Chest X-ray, PA view. Patient: 74 years old, sex M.
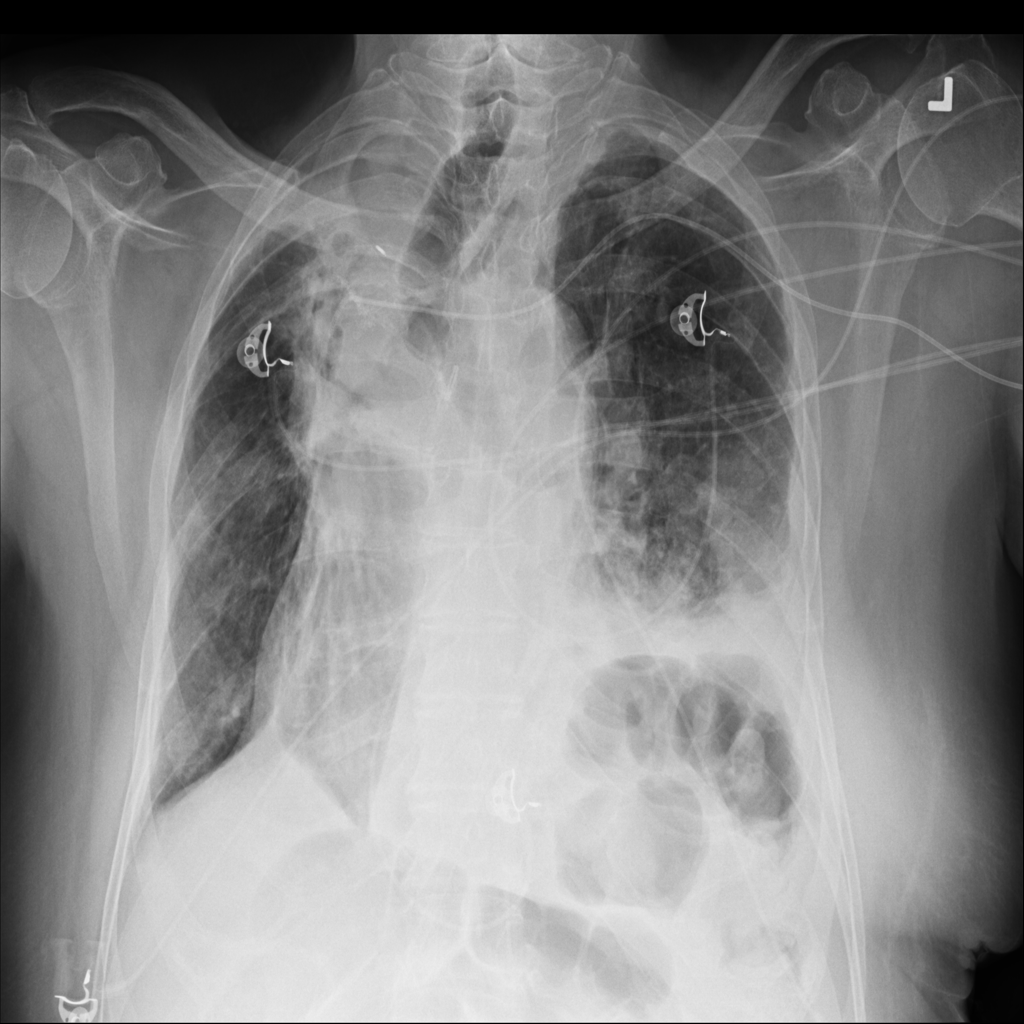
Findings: Atelectasis, Consolidation, Infiltration